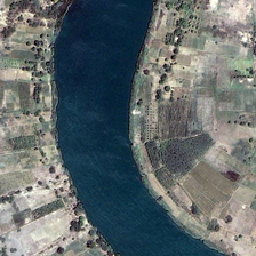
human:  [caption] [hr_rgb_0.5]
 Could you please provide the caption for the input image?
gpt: Tall trees have been planted in some fields.

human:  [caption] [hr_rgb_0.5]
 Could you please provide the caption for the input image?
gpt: There are tall trees in the field.

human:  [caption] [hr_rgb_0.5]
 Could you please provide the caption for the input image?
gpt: In some tall trees.

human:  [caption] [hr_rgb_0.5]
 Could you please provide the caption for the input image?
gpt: In some fields there are tall trees.

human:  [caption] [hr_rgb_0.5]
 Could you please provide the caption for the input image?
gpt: Some fields are planted with tall trees.